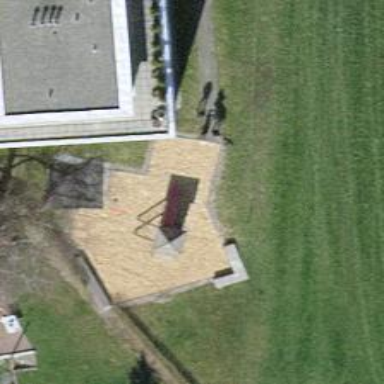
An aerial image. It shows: Playground featuring playhouse.